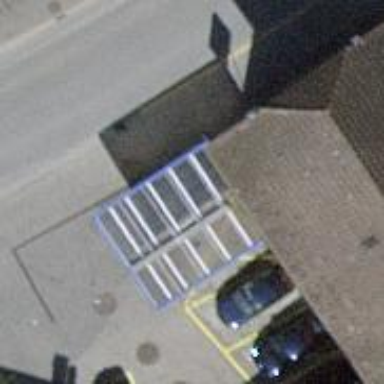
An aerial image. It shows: Fuel station.